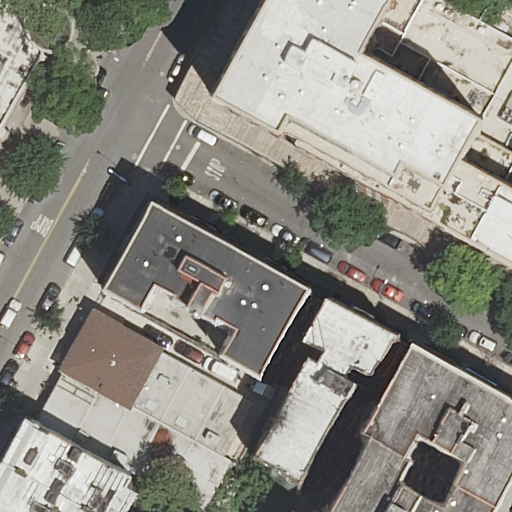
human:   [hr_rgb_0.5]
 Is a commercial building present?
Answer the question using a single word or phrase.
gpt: no

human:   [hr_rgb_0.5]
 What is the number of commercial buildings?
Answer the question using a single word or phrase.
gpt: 0

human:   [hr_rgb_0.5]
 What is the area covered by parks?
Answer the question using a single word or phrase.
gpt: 3997m2

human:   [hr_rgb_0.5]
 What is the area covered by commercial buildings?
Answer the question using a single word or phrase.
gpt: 0m2

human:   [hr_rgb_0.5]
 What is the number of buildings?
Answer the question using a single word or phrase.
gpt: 11

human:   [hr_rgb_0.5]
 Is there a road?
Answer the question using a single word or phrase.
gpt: yes

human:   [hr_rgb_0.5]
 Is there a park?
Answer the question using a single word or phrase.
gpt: yes

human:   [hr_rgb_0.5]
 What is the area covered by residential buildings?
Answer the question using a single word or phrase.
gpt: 3782m2

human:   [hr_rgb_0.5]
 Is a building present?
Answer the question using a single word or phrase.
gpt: yes

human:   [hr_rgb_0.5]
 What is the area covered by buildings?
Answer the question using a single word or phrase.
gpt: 3782m2

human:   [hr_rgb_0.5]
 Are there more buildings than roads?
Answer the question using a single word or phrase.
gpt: yes

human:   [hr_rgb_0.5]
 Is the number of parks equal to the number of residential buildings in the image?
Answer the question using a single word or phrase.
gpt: no

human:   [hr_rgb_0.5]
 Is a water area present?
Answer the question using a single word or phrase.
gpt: no

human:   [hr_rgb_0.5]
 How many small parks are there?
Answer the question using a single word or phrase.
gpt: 0

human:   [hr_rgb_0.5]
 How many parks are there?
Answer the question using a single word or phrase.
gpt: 1

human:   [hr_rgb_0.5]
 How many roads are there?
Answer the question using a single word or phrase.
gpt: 2

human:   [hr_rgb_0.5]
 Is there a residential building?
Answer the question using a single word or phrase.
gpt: yes

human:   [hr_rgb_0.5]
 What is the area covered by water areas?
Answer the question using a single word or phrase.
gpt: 0m2

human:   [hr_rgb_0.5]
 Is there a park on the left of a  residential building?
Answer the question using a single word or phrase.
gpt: yes

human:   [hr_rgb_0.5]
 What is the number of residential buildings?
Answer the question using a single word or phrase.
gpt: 11

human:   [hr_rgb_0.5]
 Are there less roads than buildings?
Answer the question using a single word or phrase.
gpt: yes

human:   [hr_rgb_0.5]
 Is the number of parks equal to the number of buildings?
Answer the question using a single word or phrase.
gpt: no

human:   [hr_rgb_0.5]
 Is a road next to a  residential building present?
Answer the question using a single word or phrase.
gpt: yes

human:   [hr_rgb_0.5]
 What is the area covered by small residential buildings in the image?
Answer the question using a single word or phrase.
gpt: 50m2

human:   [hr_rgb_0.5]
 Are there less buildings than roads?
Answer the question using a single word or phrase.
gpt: no

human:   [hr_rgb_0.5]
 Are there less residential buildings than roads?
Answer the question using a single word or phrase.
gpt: no

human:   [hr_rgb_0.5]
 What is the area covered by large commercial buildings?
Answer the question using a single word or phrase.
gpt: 0m2

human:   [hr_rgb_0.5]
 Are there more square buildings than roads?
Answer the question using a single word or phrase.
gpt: no

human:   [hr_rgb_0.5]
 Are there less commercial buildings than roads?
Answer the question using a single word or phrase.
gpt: yes

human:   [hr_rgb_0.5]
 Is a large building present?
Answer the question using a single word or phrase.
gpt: yes

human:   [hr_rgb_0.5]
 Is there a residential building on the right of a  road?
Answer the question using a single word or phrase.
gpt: yes

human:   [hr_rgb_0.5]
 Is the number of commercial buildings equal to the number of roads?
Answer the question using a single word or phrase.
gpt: no

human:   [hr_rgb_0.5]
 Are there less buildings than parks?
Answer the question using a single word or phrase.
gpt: no

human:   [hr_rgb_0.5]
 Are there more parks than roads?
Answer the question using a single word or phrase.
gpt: no

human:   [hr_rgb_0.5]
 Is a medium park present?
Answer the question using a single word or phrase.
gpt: no

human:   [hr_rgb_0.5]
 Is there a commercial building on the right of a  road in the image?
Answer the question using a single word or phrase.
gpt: no

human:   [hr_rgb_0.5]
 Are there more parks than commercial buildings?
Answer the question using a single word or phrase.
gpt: yes

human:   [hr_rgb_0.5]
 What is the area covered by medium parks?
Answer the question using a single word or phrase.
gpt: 0m2

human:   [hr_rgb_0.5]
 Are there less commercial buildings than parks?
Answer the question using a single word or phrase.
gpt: yes

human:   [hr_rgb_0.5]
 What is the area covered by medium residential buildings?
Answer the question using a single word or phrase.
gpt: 1290m2

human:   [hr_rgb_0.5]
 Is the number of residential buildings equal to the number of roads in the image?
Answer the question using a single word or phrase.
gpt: no

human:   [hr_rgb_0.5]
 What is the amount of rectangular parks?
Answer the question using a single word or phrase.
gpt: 1

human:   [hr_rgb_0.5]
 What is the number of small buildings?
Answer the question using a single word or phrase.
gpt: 3

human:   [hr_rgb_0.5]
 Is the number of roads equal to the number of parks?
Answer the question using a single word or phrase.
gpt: no

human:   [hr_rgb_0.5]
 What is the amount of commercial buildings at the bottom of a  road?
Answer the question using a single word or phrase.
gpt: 0

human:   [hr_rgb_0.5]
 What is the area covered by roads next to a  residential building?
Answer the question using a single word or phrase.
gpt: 0m2

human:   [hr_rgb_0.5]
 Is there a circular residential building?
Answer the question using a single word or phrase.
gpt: no

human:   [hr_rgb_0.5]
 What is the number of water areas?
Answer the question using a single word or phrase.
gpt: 0

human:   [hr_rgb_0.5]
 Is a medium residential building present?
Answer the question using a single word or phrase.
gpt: yes

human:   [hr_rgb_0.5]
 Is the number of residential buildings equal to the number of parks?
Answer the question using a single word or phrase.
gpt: no

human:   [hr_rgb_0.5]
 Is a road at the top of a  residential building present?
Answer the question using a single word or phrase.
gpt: yes

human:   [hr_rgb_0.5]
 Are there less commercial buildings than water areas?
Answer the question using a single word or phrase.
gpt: no

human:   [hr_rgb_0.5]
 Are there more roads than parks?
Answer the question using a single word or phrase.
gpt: yes

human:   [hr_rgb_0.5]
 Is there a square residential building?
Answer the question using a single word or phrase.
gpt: no

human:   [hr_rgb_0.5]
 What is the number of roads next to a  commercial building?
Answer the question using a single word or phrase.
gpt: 0

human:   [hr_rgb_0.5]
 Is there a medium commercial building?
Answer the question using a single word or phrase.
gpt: no

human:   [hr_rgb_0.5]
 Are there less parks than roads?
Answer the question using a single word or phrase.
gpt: yes

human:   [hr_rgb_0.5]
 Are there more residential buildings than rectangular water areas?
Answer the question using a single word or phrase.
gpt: yes

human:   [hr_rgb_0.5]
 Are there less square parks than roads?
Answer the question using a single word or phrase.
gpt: yes

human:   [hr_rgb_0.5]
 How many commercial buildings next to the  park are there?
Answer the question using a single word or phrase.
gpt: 0

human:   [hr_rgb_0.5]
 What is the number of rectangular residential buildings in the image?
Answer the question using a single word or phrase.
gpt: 3

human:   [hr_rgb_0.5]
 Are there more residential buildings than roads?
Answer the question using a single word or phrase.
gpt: yes

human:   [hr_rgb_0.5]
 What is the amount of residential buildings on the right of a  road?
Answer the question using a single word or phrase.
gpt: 7

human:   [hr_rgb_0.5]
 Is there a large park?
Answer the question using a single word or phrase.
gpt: yes